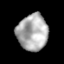
Tissue: lung
Cell type: Epithelial cells
Senescence score: 0.2079
Nuclear area (px): 1089
Mean DAPI intensity: 173.197